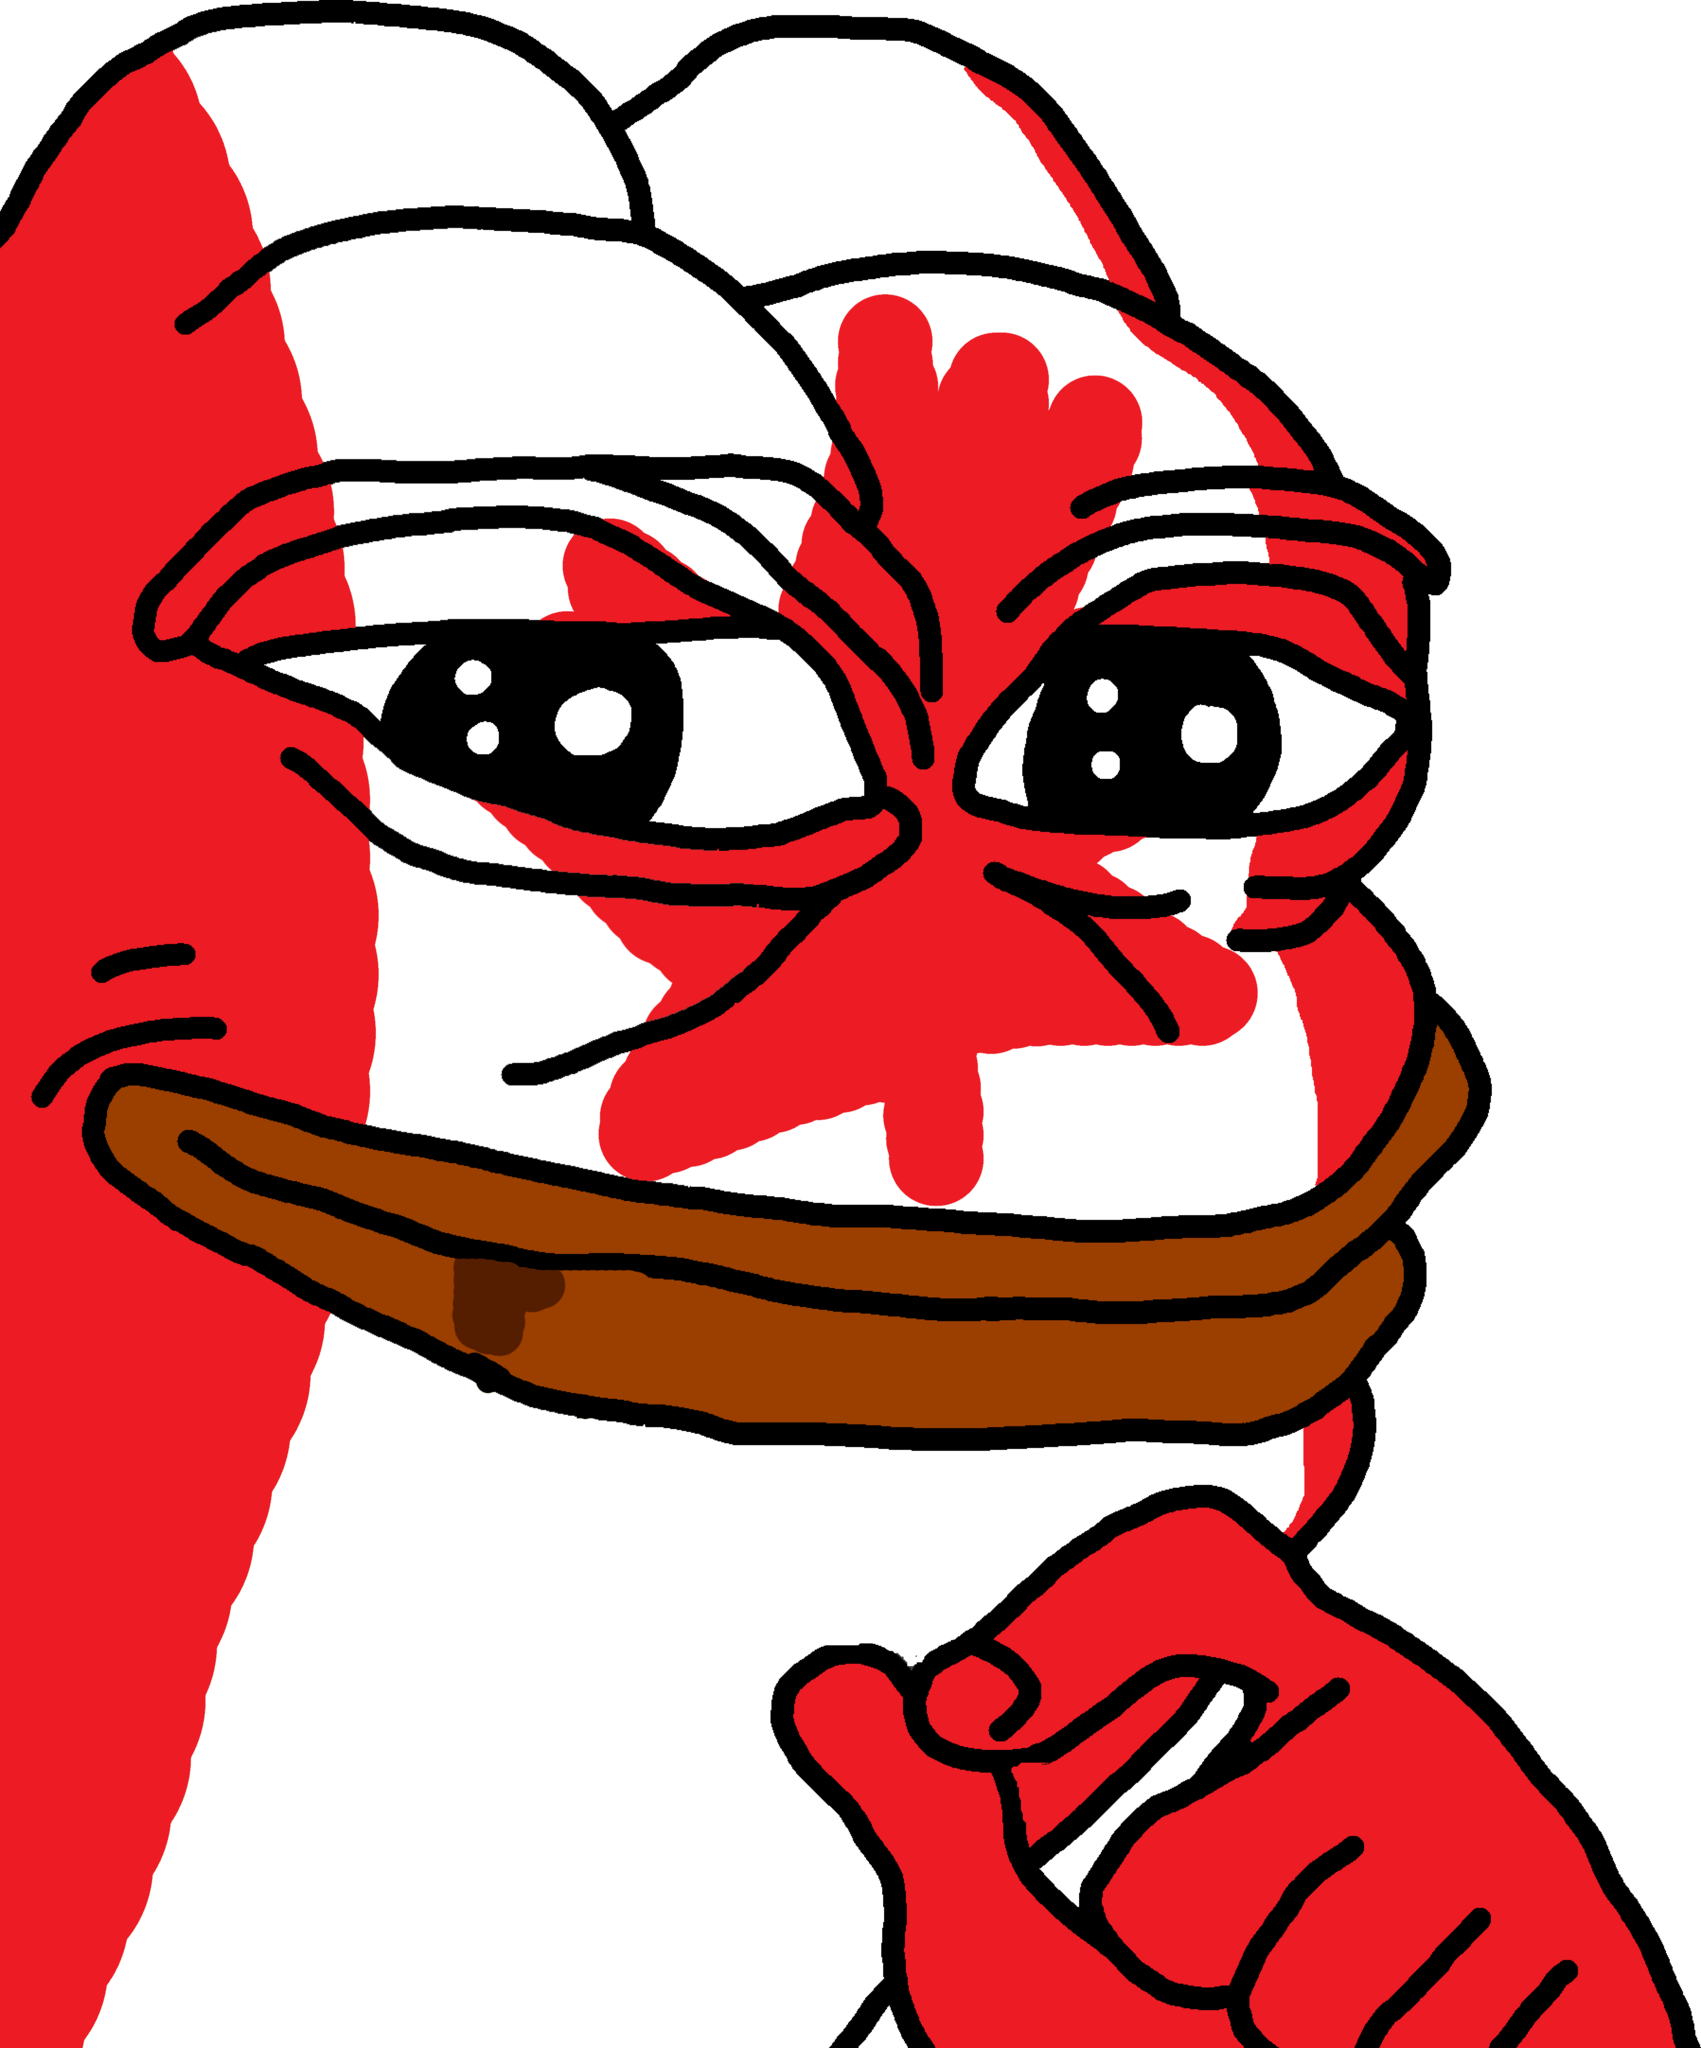
Label: 5_Pepe